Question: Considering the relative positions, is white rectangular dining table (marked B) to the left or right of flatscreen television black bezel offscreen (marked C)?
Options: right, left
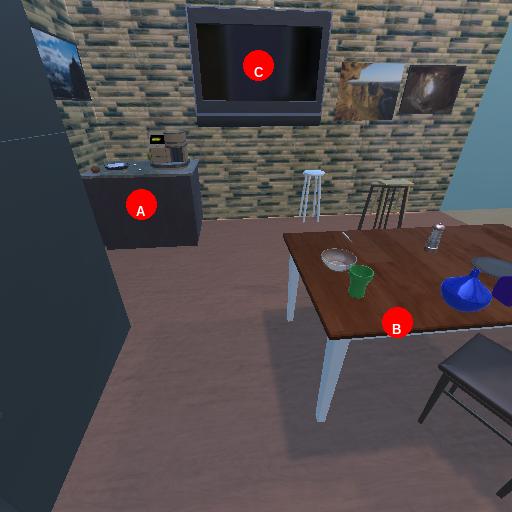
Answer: right